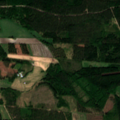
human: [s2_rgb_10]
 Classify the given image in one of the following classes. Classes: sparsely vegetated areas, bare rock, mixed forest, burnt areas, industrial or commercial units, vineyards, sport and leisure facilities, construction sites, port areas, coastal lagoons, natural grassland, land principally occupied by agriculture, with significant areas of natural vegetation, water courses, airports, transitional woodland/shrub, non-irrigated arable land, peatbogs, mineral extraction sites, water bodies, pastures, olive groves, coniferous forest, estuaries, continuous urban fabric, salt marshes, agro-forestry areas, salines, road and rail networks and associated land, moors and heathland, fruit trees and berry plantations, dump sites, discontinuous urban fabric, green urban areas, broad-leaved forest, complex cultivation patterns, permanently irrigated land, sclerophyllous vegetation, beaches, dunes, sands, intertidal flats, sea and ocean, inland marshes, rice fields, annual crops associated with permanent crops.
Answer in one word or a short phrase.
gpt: non-irrigated arable land, land principally occupied by agriculture, with significant areas of natural vegetation, coniferous forest, mixed forest